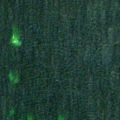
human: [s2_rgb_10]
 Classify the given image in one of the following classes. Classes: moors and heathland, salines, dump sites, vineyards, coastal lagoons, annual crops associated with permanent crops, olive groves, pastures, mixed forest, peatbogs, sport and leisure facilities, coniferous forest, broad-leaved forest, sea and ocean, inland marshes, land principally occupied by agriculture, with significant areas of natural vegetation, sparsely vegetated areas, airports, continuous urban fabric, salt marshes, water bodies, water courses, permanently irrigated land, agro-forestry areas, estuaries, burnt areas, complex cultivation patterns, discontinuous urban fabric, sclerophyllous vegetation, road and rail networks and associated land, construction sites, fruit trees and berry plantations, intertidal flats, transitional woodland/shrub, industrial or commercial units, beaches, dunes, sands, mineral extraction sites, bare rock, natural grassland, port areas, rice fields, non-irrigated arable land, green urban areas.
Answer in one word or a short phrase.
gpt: sea and ocean